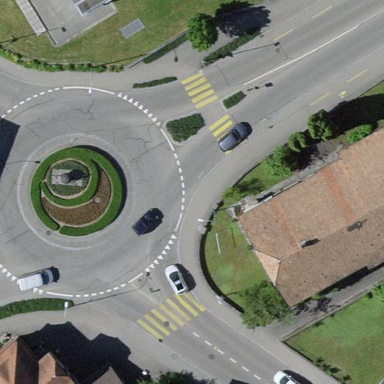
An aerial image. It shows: Primary highway intersecting roundabout.